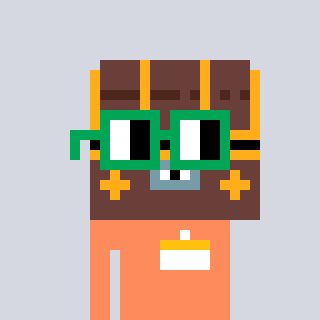
a pixel art character with square green glasses, a treasure chest-shaped head and a peachy-colored body on a cool background